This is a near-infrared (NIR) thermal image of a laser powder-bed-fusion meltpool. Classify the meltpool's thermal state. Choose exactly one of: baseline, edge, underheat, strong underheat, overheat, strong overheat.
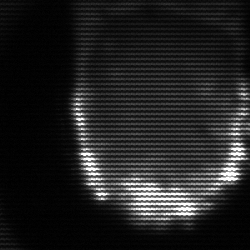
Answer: baseline